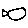
Label: fish